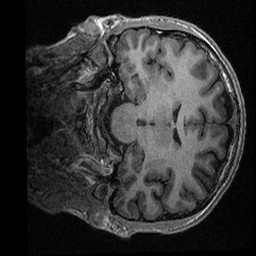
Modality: T1w
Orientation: coronal
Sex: male
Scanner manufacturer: ge
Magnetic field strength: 3 T
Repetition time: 0.0064 s
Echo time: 0.00281 s